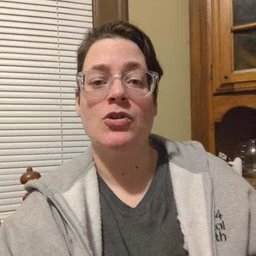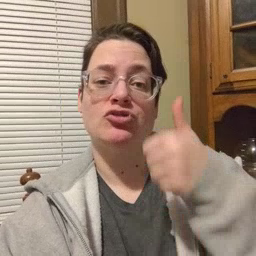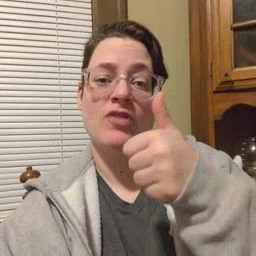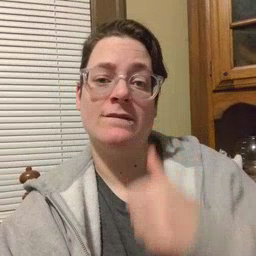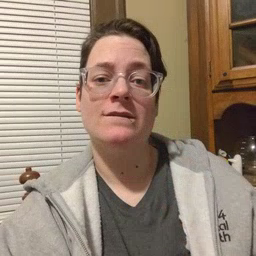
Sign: yourself